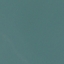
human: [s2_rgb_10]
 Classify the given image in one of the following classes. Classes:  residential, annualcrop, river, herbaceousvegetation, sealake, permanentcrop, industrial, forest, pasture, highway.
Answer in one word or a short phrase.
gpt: SeaLake